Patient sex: M
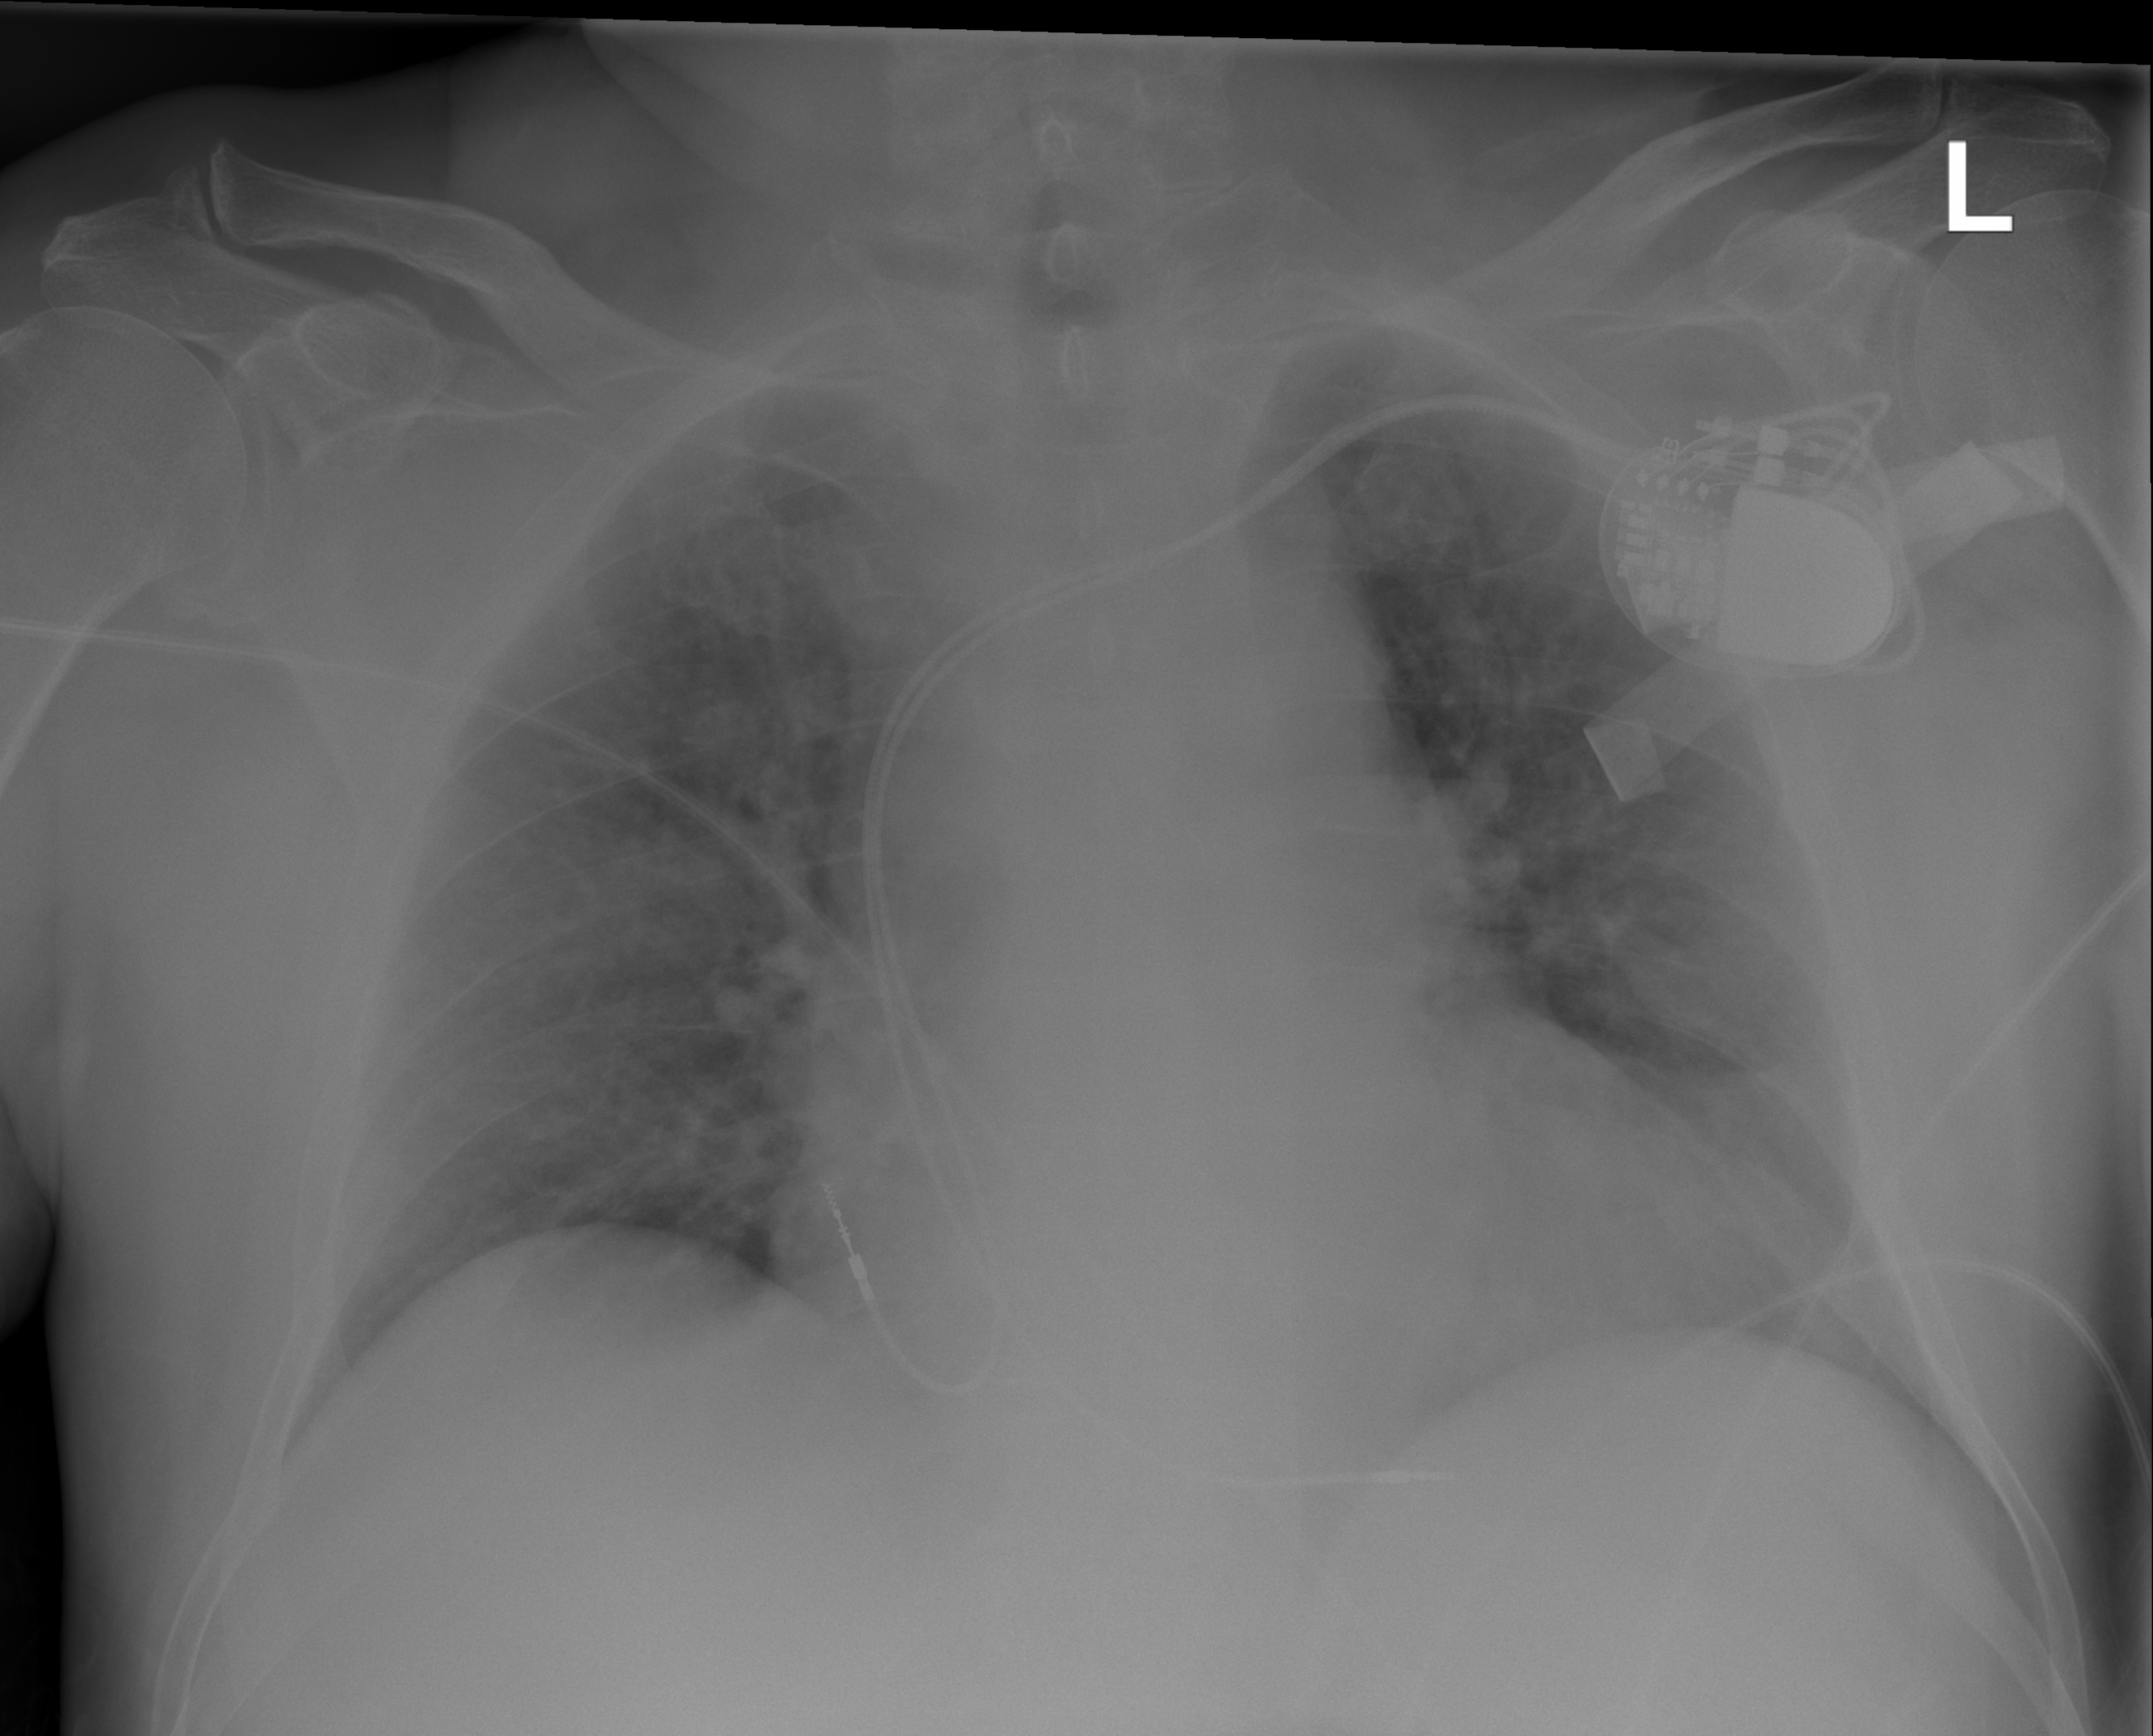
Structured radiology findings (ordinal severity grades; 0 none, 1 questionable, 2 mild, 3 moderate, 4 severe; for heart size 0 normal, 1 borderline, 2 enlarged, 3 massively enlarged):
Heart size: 2
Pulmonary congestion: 2
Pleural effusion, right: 0
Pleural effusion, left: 0
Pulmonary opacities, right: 1
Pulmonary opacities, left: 1
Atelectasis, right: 0
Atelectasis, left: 2